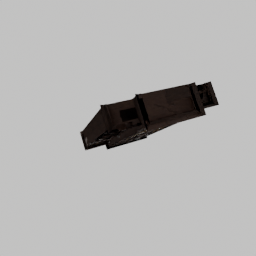
Label: furniture